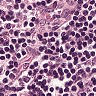
Metastatic tissue present: no